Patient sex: M
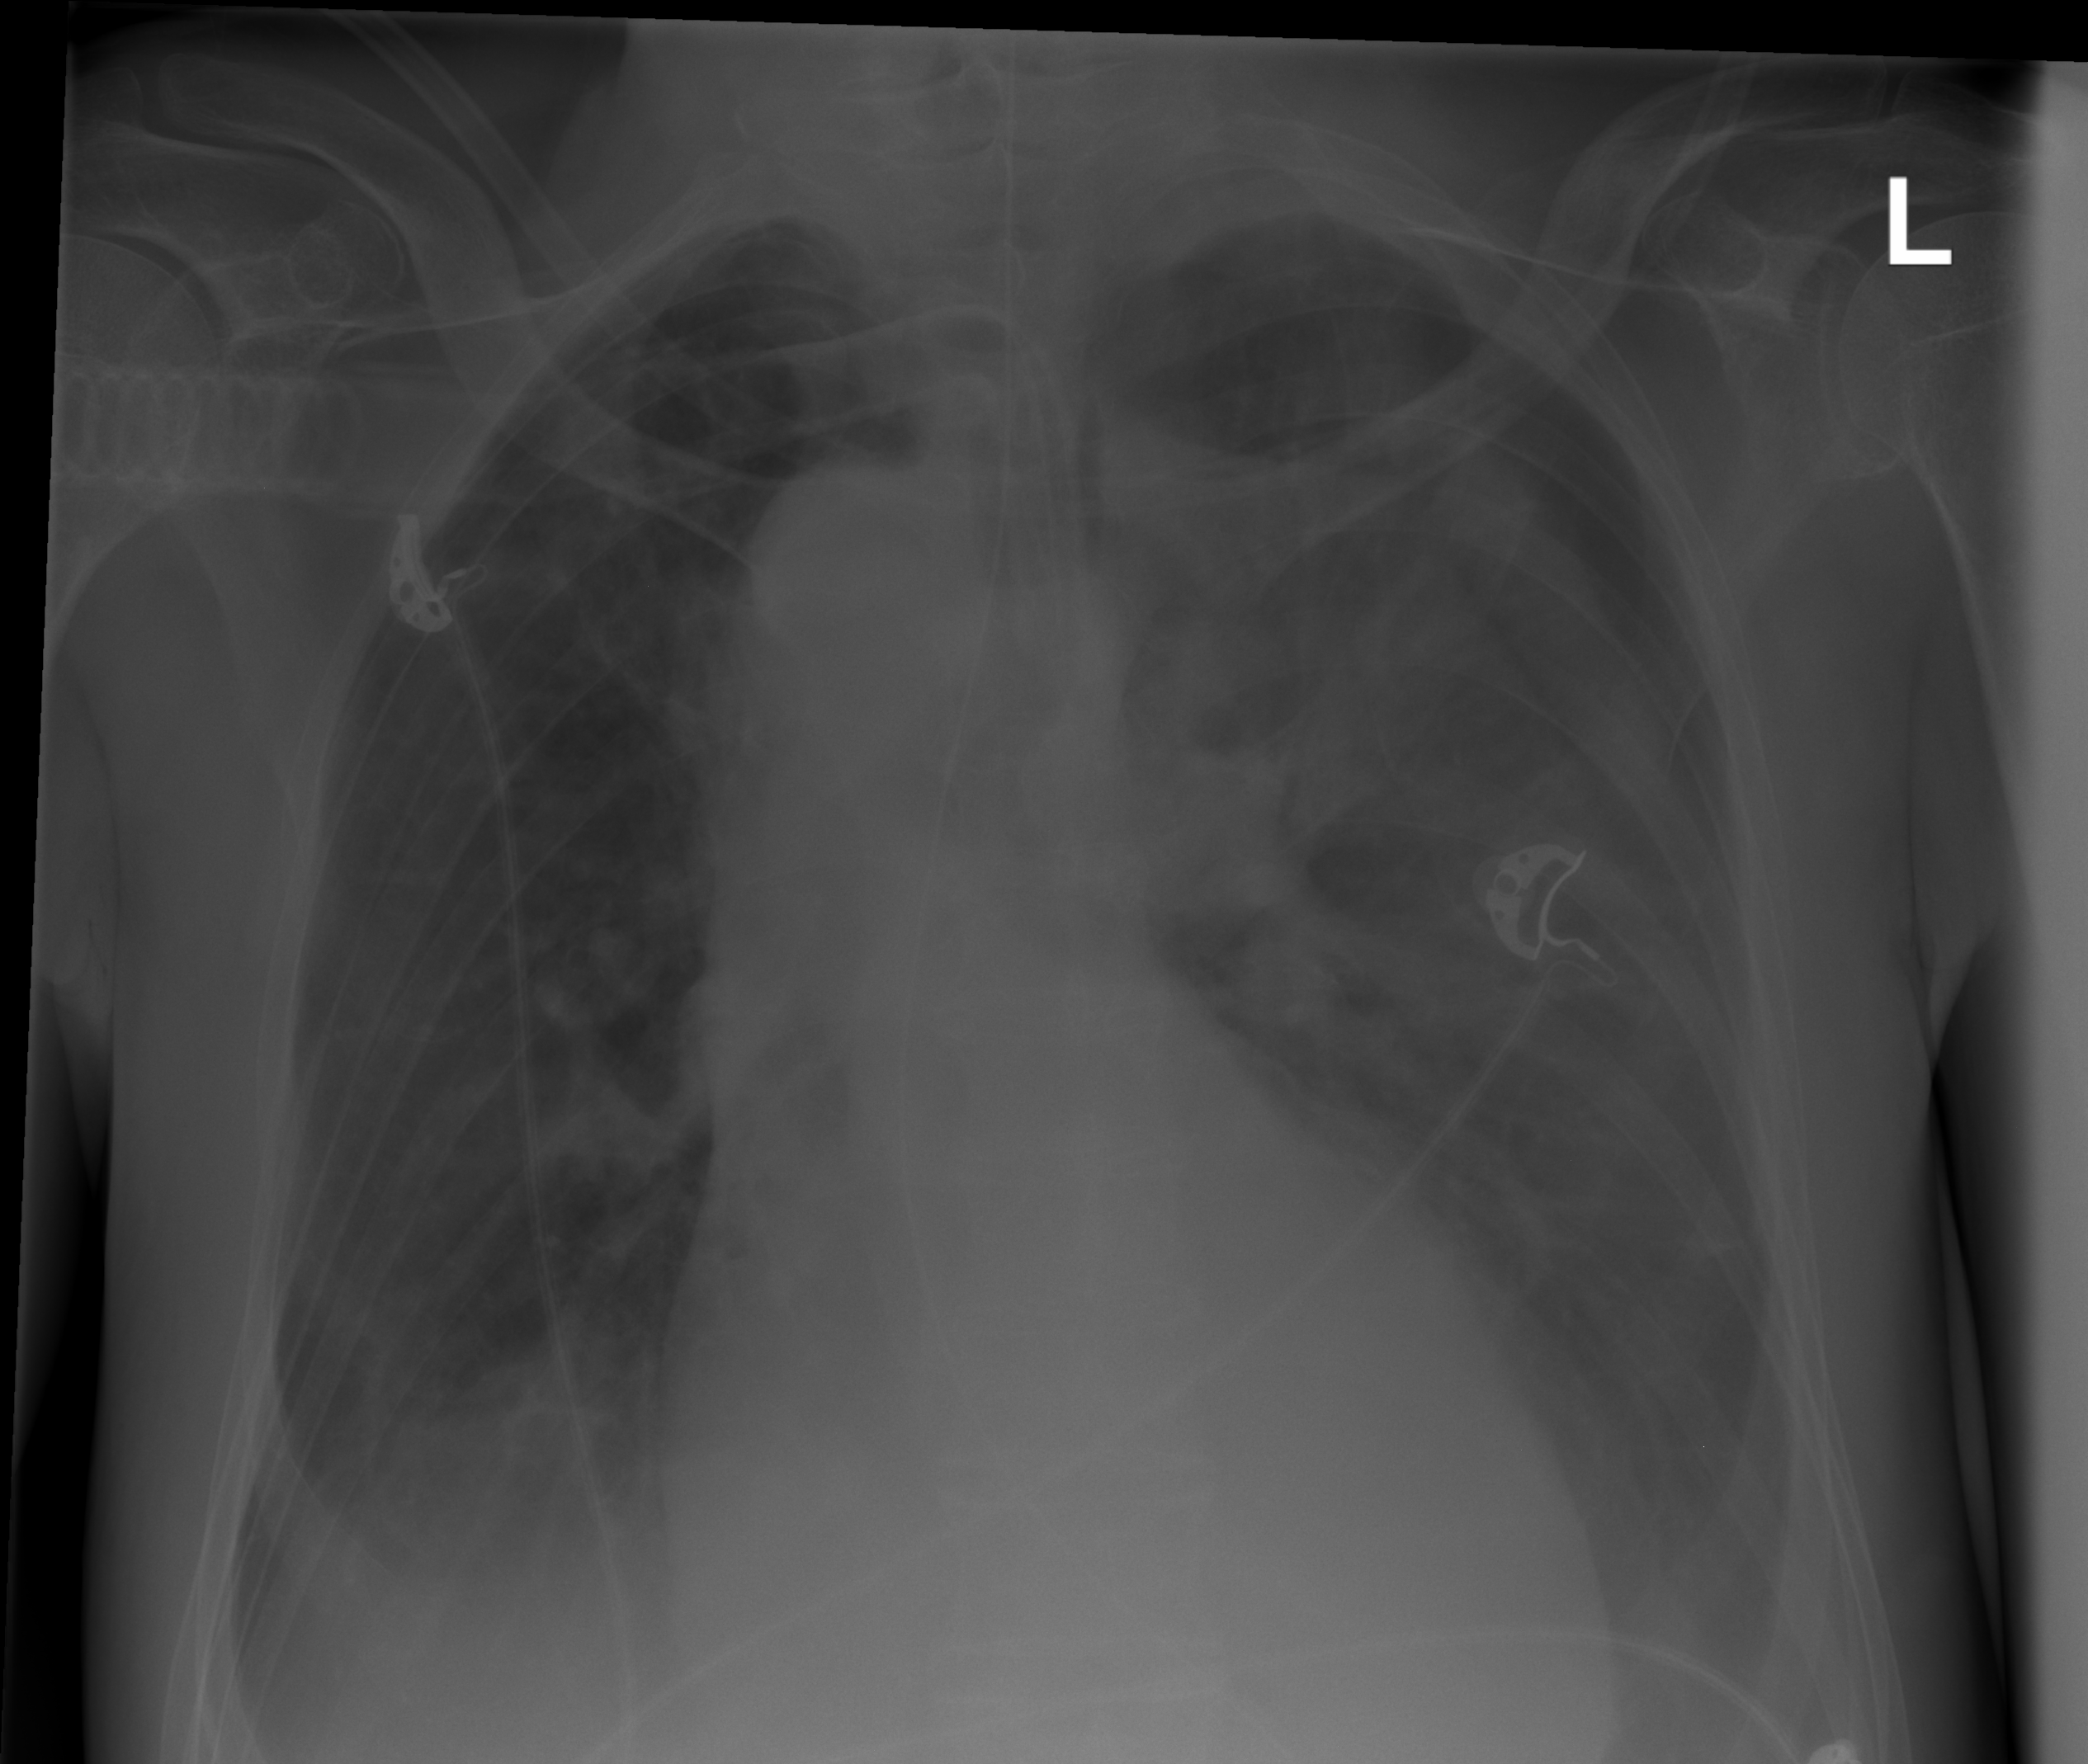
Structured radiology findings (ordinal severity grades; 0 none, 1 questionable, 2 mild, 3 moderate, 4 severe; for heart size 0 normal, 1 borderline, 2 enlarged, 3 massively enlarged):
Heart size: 1
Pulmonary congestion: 0
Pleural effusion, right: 2
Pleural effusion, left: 2
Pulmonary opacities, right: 1
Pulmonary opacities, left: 2
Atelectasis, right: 1
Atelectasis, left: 1